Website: lowes
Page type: customer-info-address
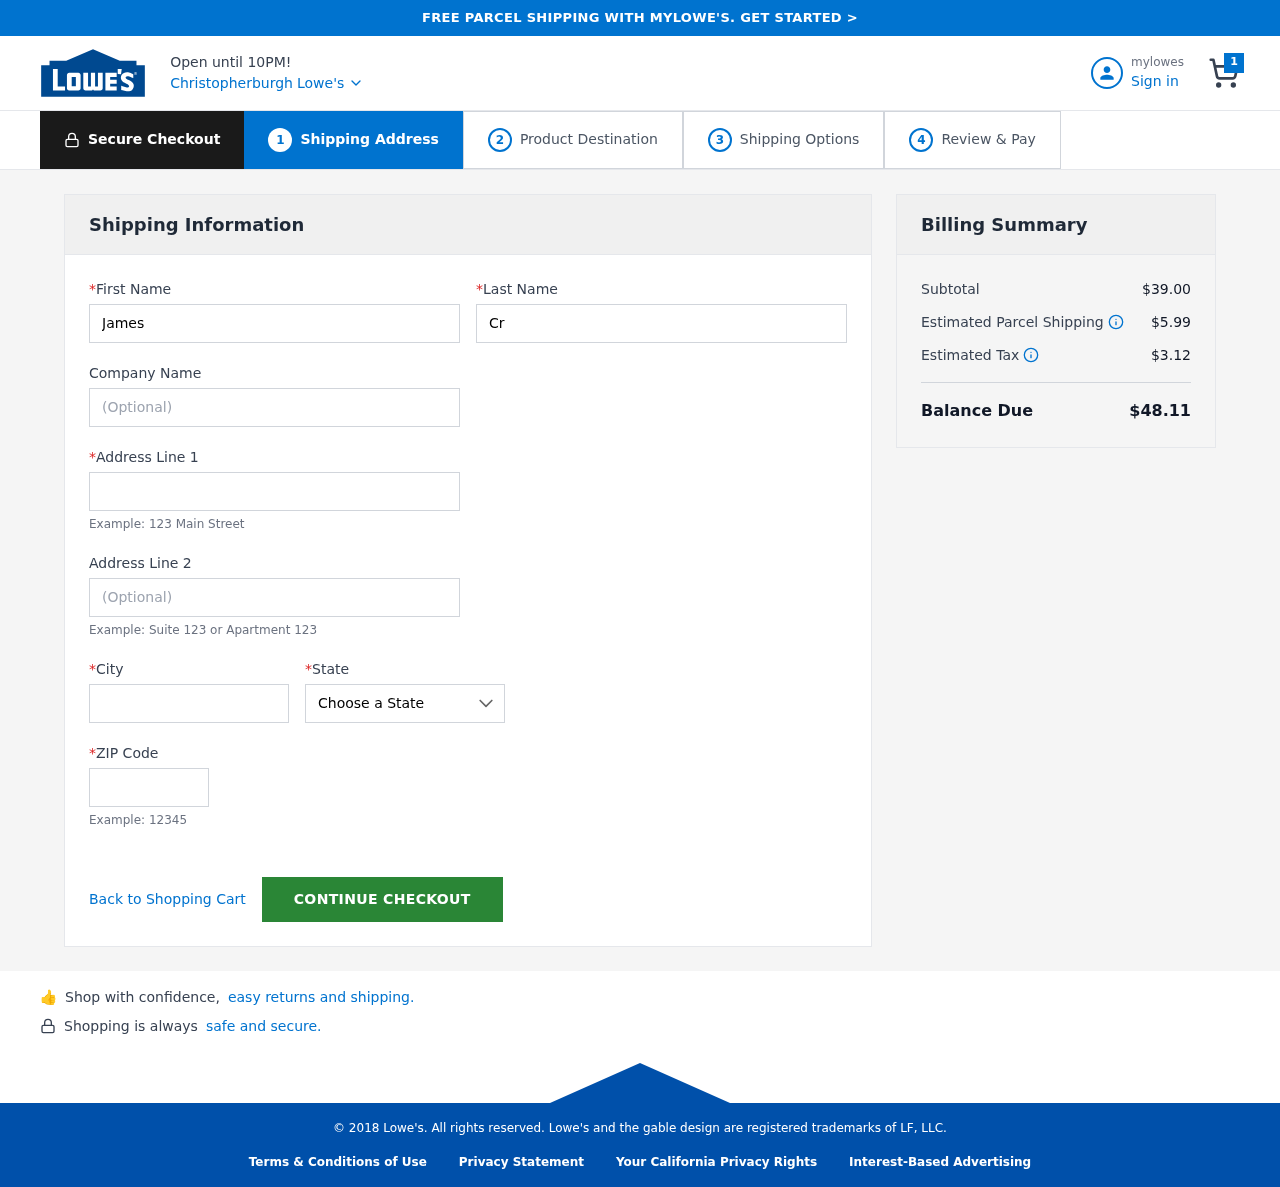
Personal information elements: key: PII_CITY
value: Christopherburgh
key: PII_COMPANY
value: Adkins-Howard
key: PII_FIRSTNAME
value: James
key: PII_LASTNAME
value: Cross
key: PII_POSTCODE
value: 86090
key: PII_STATE
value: Georgia
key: PII_STREET
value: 292 Schwartz Shoal
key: PII_STREET2
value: Apt. 287
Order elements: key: ORDER_NUM_ITEMS
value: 1
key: ORDER_SUBTOTAL
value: $39.00
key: ORDER_SHIPPING_COST
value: $5.99
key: ORDER_TAX
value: $3.12
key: ORDER_TOTAL
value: $48.11